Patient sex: M
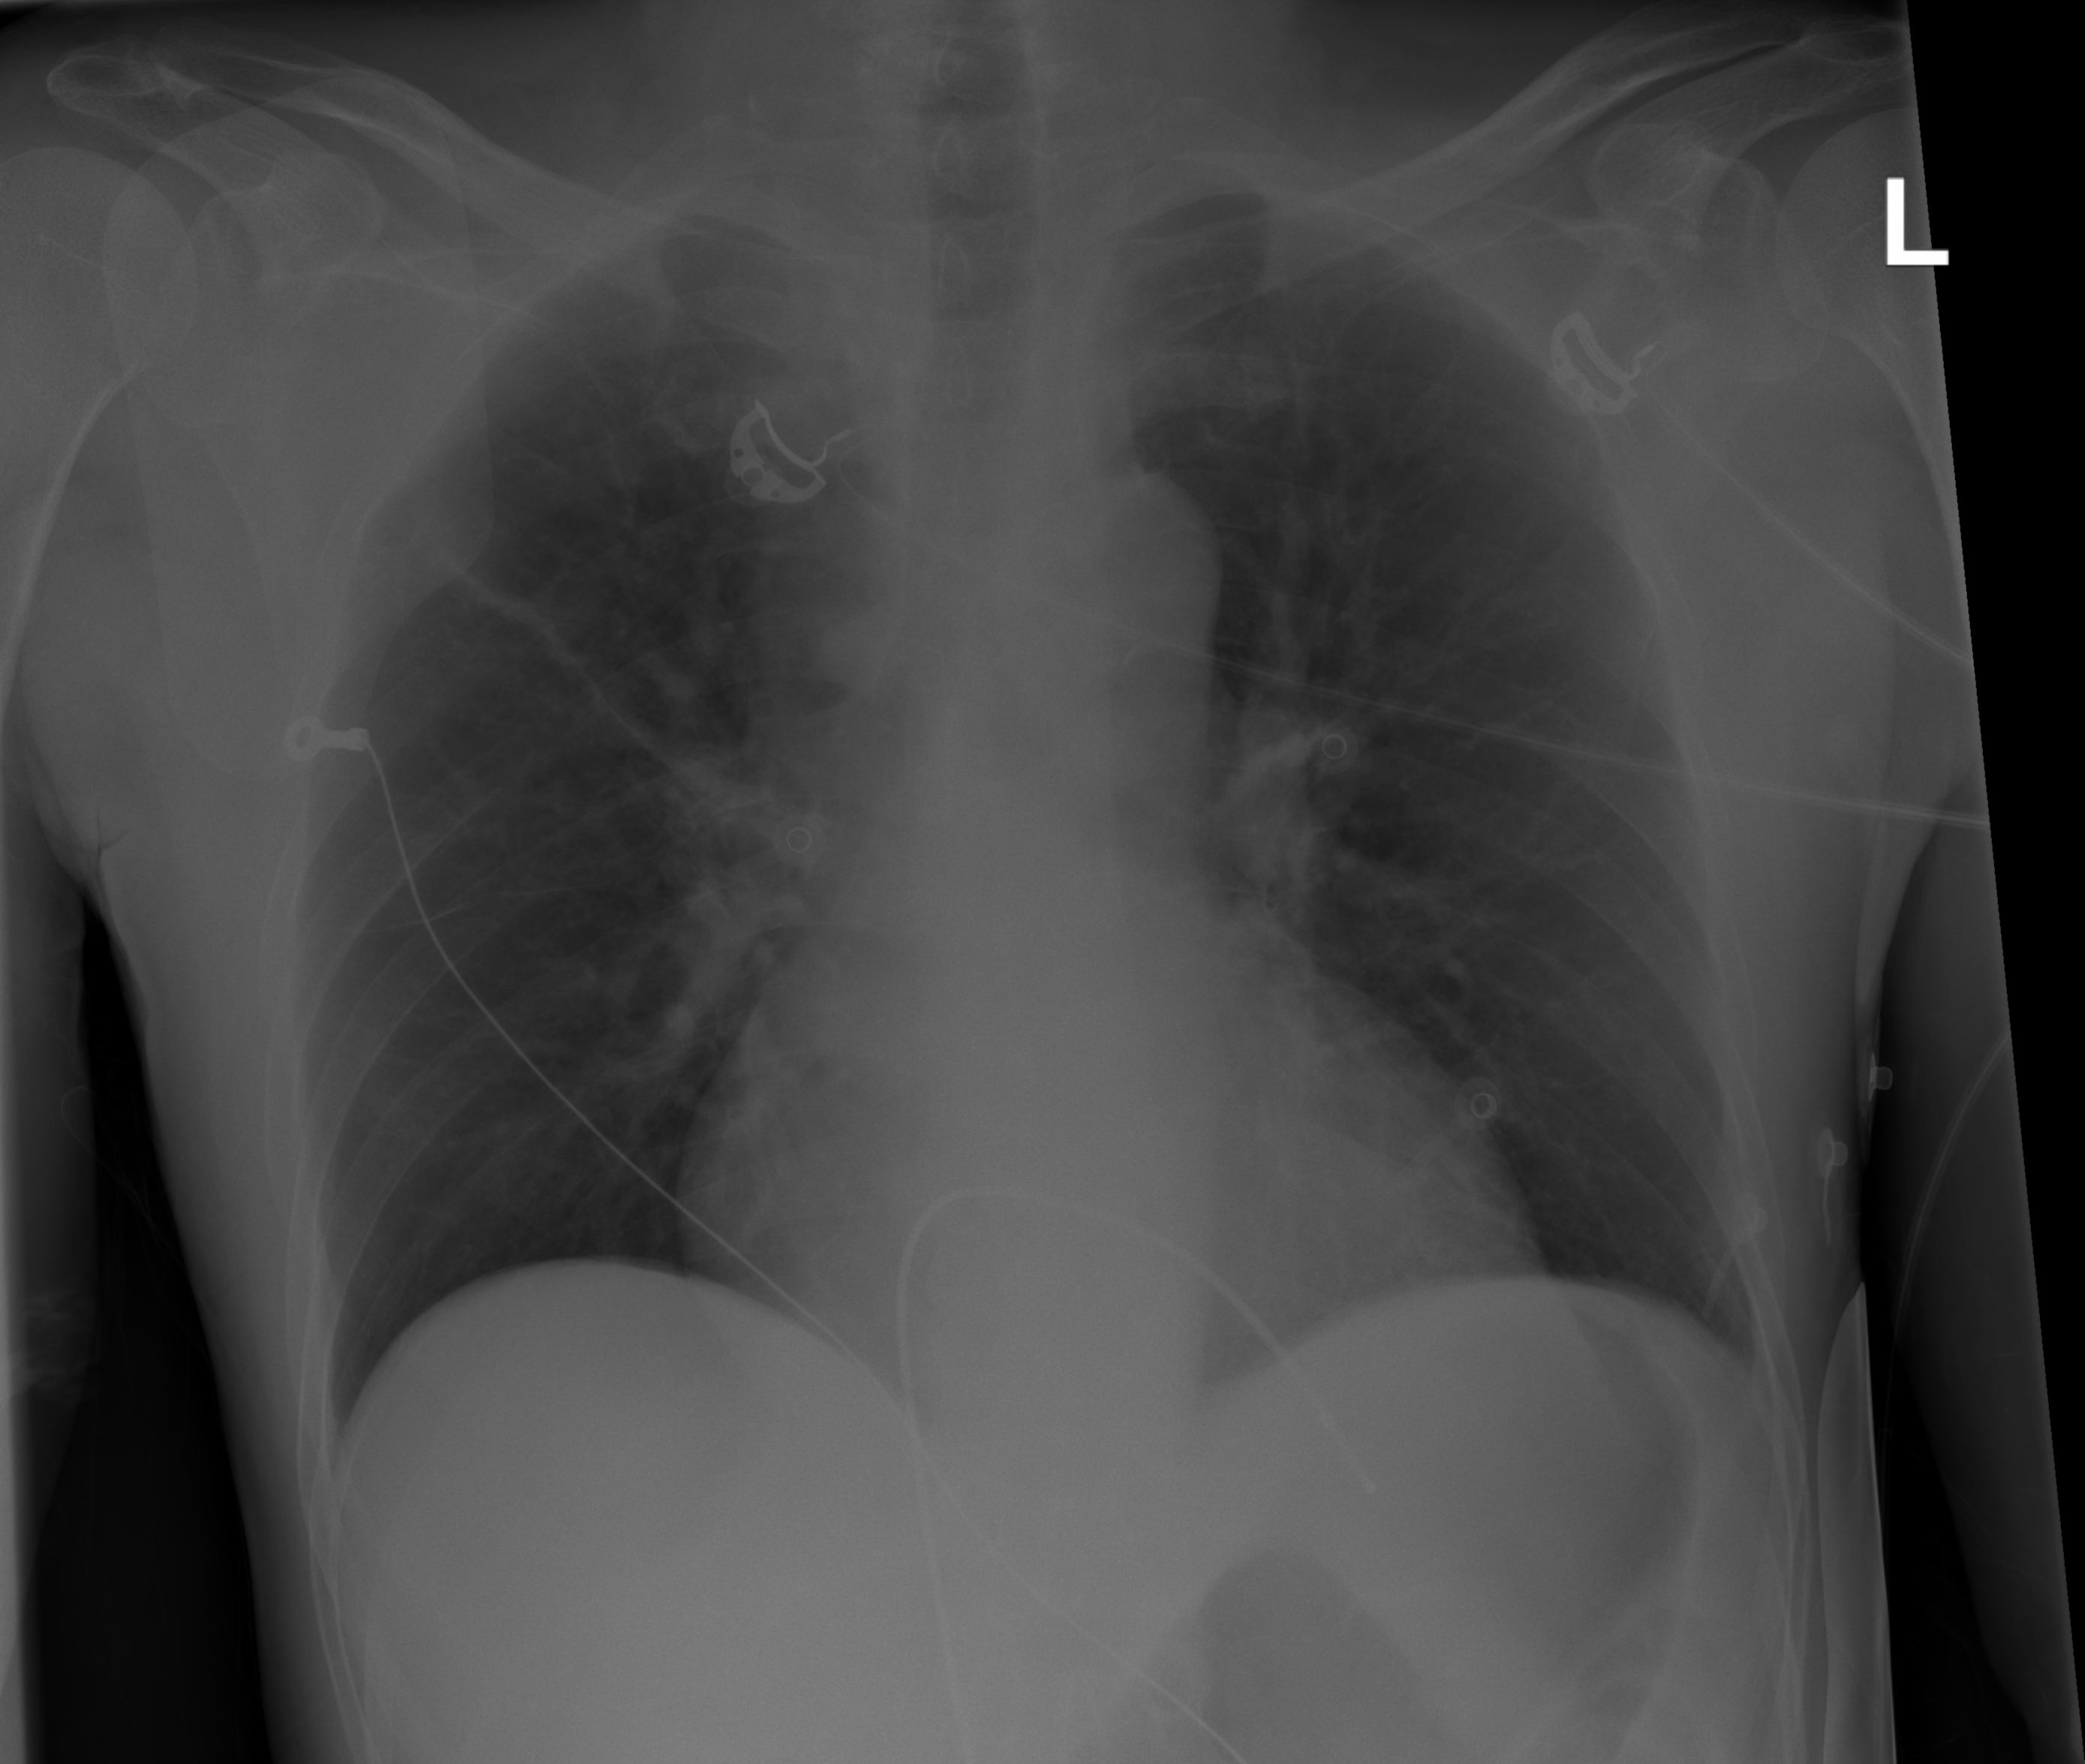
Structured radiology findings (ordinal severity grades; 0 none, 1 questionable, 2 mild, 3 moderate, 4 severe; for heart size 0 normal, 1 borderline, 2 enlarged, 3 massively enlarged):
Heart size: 1
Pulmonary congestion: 0
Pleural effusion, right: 0
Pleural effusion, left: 0
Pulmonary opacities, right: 0
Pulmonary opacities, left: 0
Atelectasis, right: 2
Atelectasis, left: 0